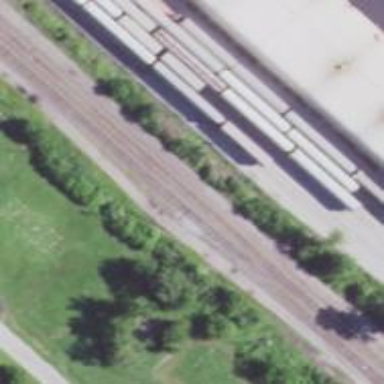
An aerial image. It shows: Railway siding with rails.